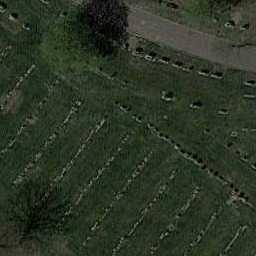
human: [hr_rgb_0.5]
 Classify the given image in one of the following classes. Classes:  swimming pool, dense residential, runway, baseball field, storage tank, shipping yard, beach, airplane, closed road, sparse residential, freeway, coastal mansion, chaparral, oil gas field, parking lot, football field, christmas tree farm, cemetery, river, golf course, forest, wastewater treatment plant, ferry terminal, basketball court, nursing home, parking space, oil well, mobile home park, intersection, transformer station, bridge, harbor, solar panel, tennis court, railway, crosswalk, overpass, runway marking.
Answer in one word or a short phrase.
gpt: cemetery